Question: I am developing application and I need to create animation like in Android Chrome when opening more tabs. It is drag and drop effects or something else, just give me the clue where to start building this effect.

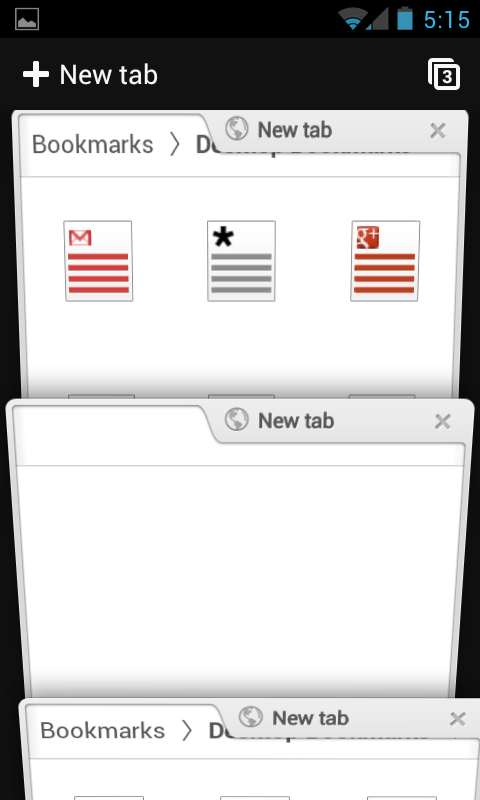
Answer: Maybe <URL> example should tell you something it's explaining about OpenGl